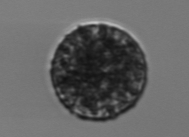
Label: Vicicitus_globosus